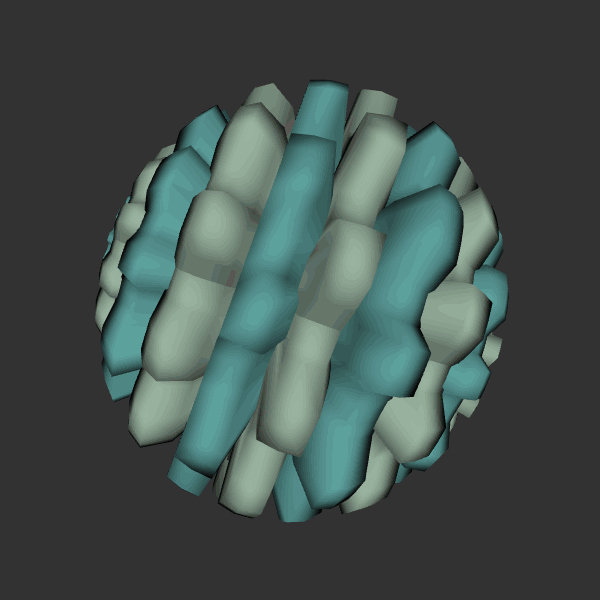
Background: dark